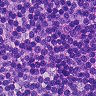
Metastatic tissue present: no